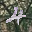
Label: 4